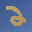
Label: 2